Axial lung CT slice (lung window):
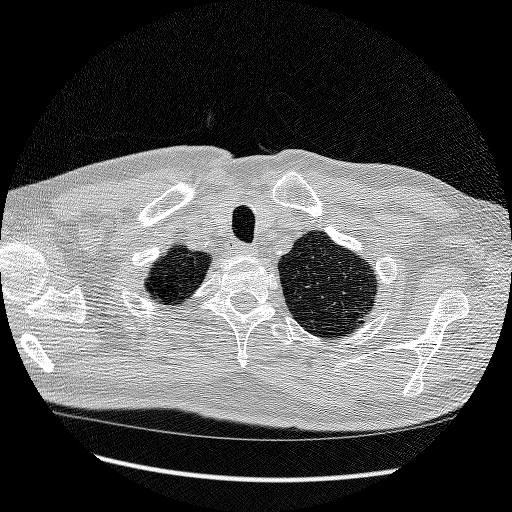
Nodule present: no